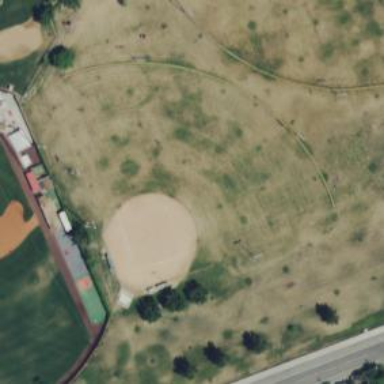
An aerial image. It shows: Softball pitch for leisure and sport activities.